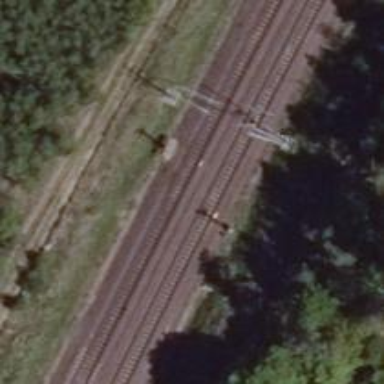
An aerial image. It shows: Railway signal.